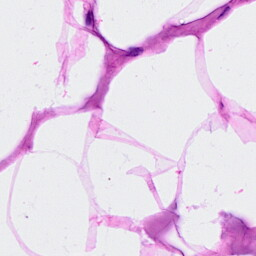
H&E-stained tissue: Breast